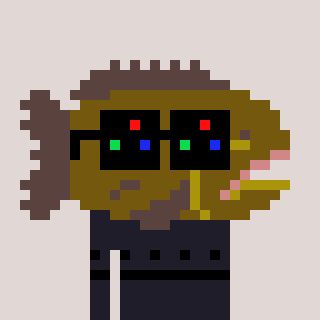
a pixel art character with square black sunglasses, a grouper-shaped head and a grayscale-colored body on a warm background